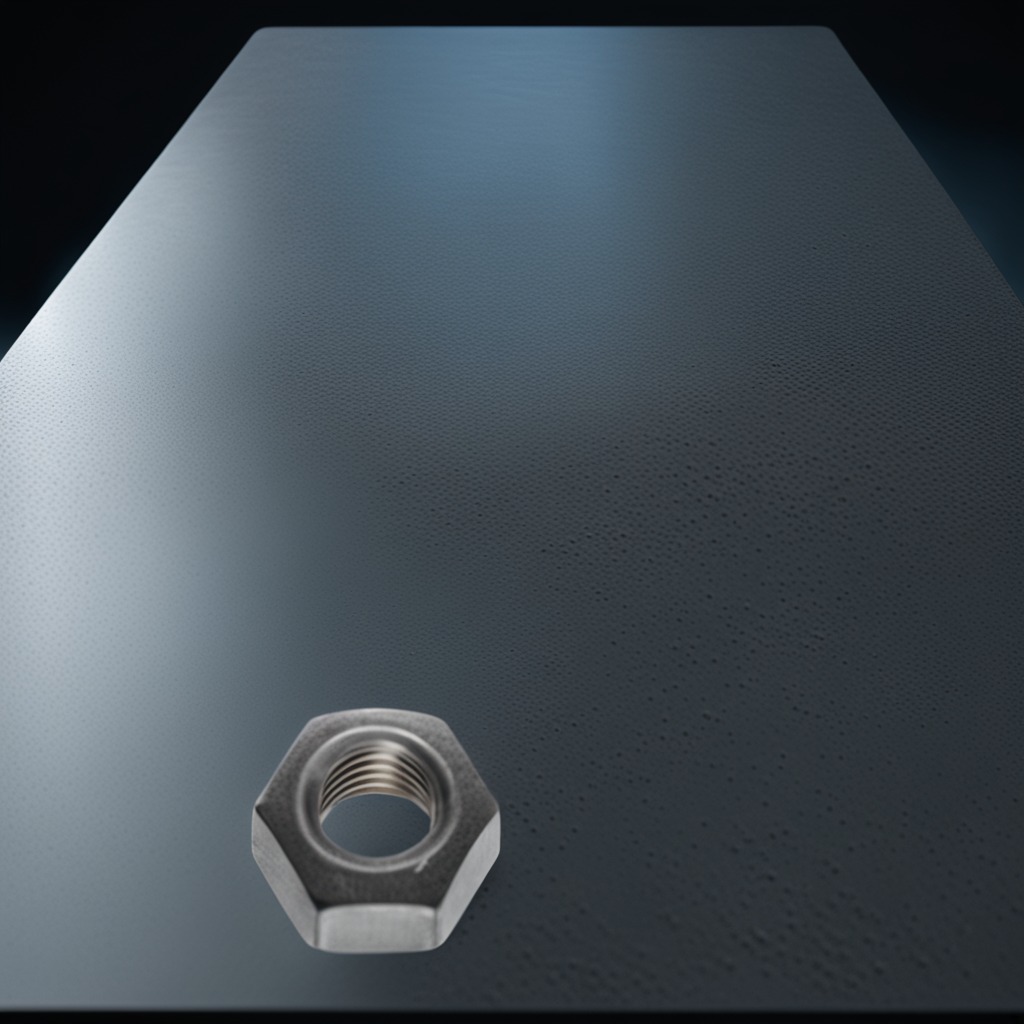
A metal nut is lying on a clean granite table inside a workshop at night dim ambient light soft shadows worn but